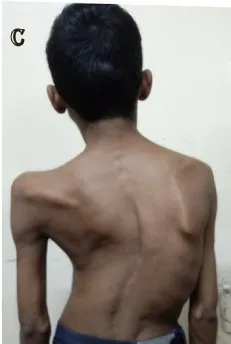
Pre-operative Photographs. . Skeletal Features.
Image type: medical_photograph (other_medical_photograph)